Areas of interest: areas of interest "Lybo Business Mansion"
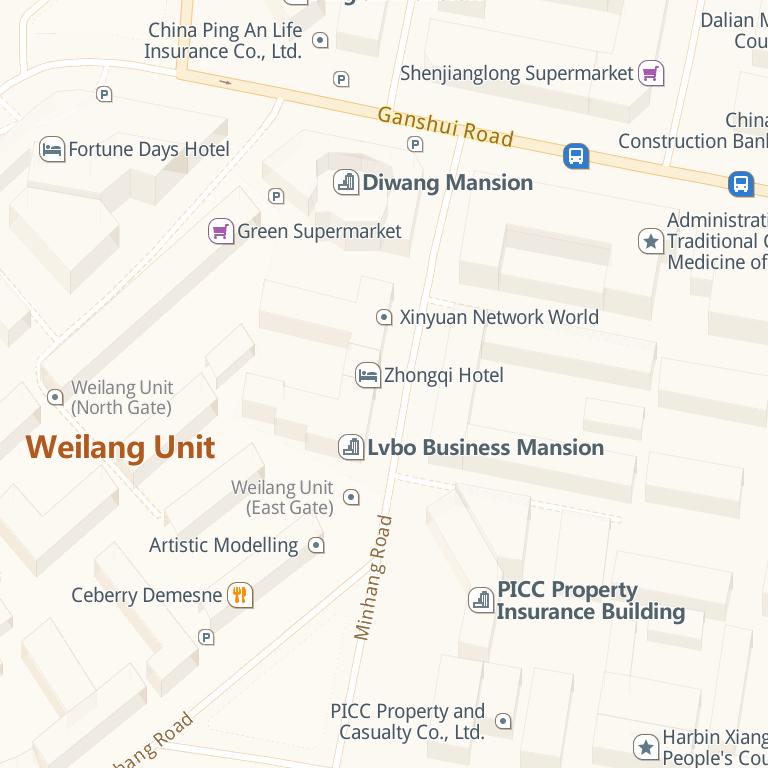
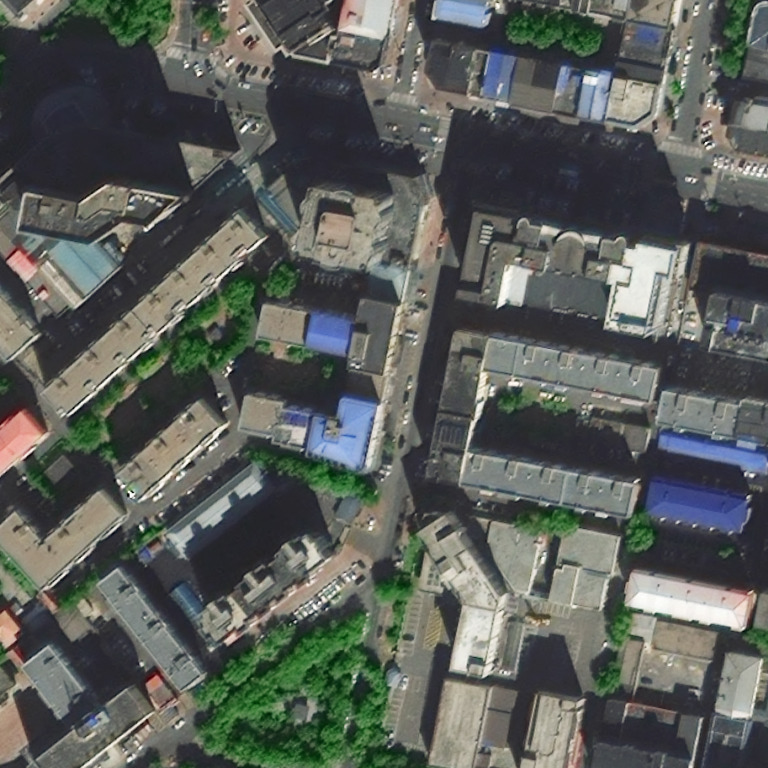